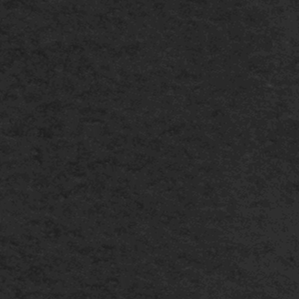
Label: frost